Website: lowes
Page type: newsletter-management
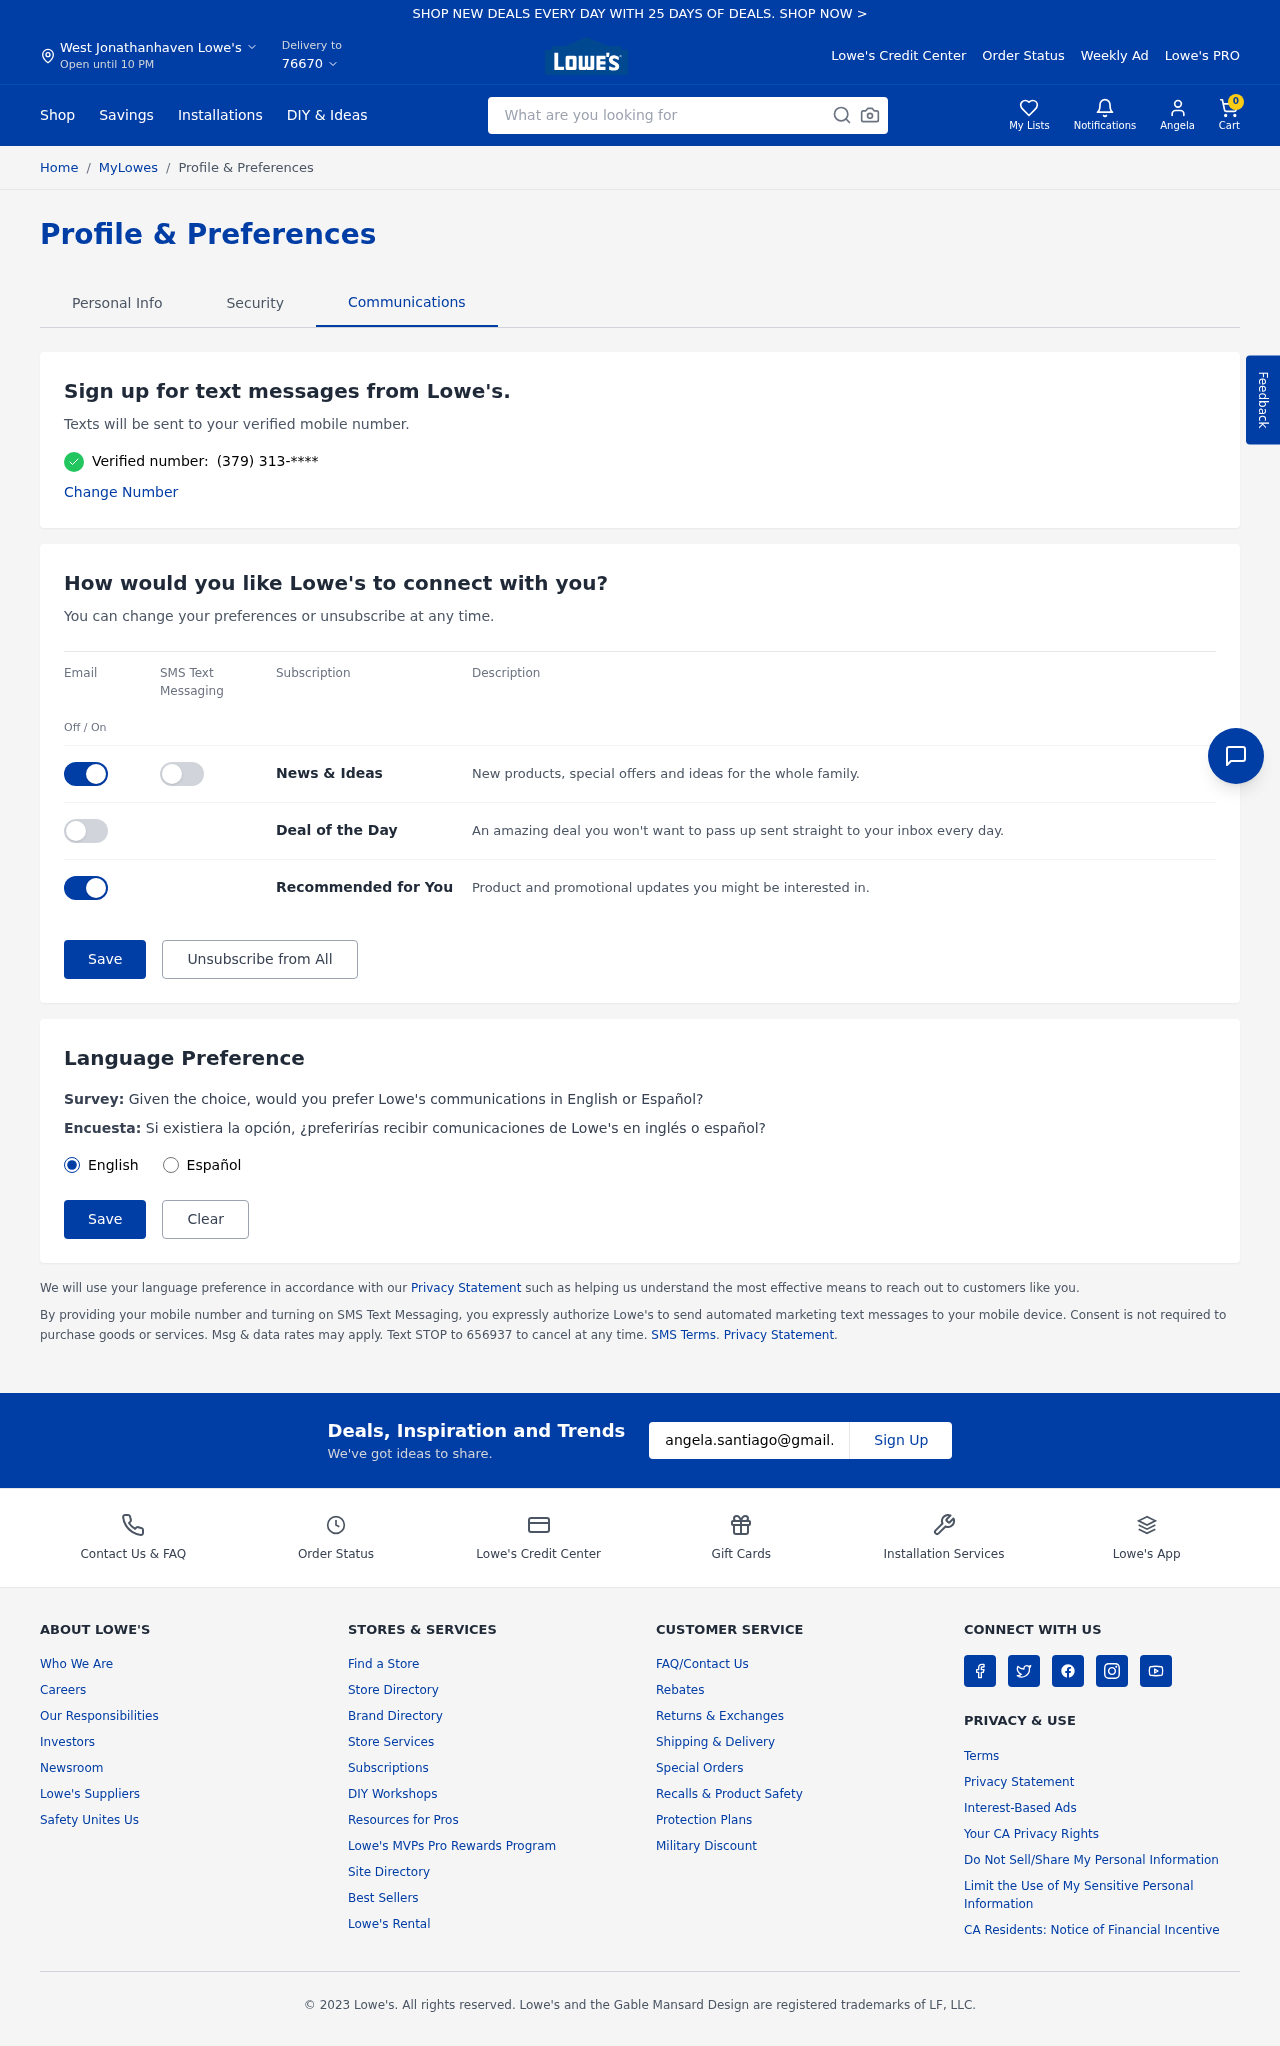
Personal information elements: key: PII_CITY
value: West Jonathanhaven
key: PII_EMAIL
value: angela.santiago@gmail.com
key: PII_FIRSTNAME
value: Angela
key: PII_POSTCODE
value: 76670
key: PII_PHONE
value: (379) 313
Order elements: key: ORDER_NUM_ITEMS
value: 0
Search elements: key: HEADER_SEARCH
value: What are you looking for